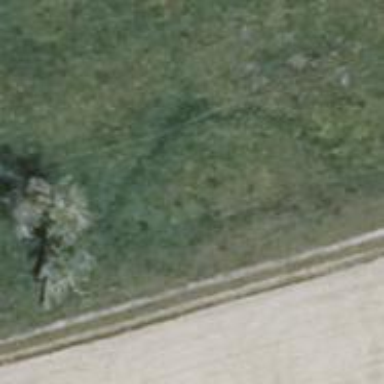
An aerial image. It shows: Deciduous broadleaved tree.